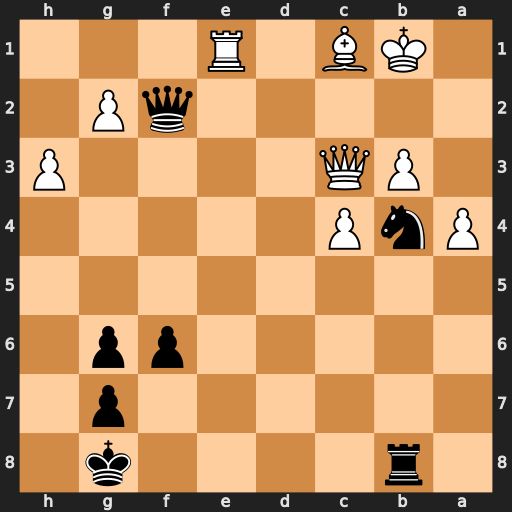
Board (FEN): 1r4k1/6p1/5pp1/8/PnP5/1PQ4P/5qP1/1KB1R3
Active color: b
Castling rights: -
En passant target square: -
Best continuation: Qa2#